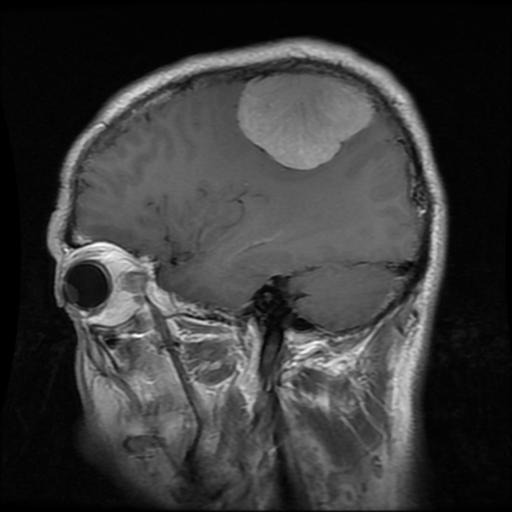
Label: meningioma